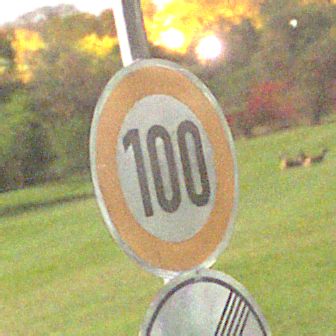
Verkehrszeichen: Geschwindigkeit100
Zusatzzeichen unten: EndeUeberholverbot
Umgebung: Outdoor, Nature
Tageszeit: Night
Wetter: Clear
Licht: Natural
Jahreszeit: NotSpecified
Kontrast: HighContrast